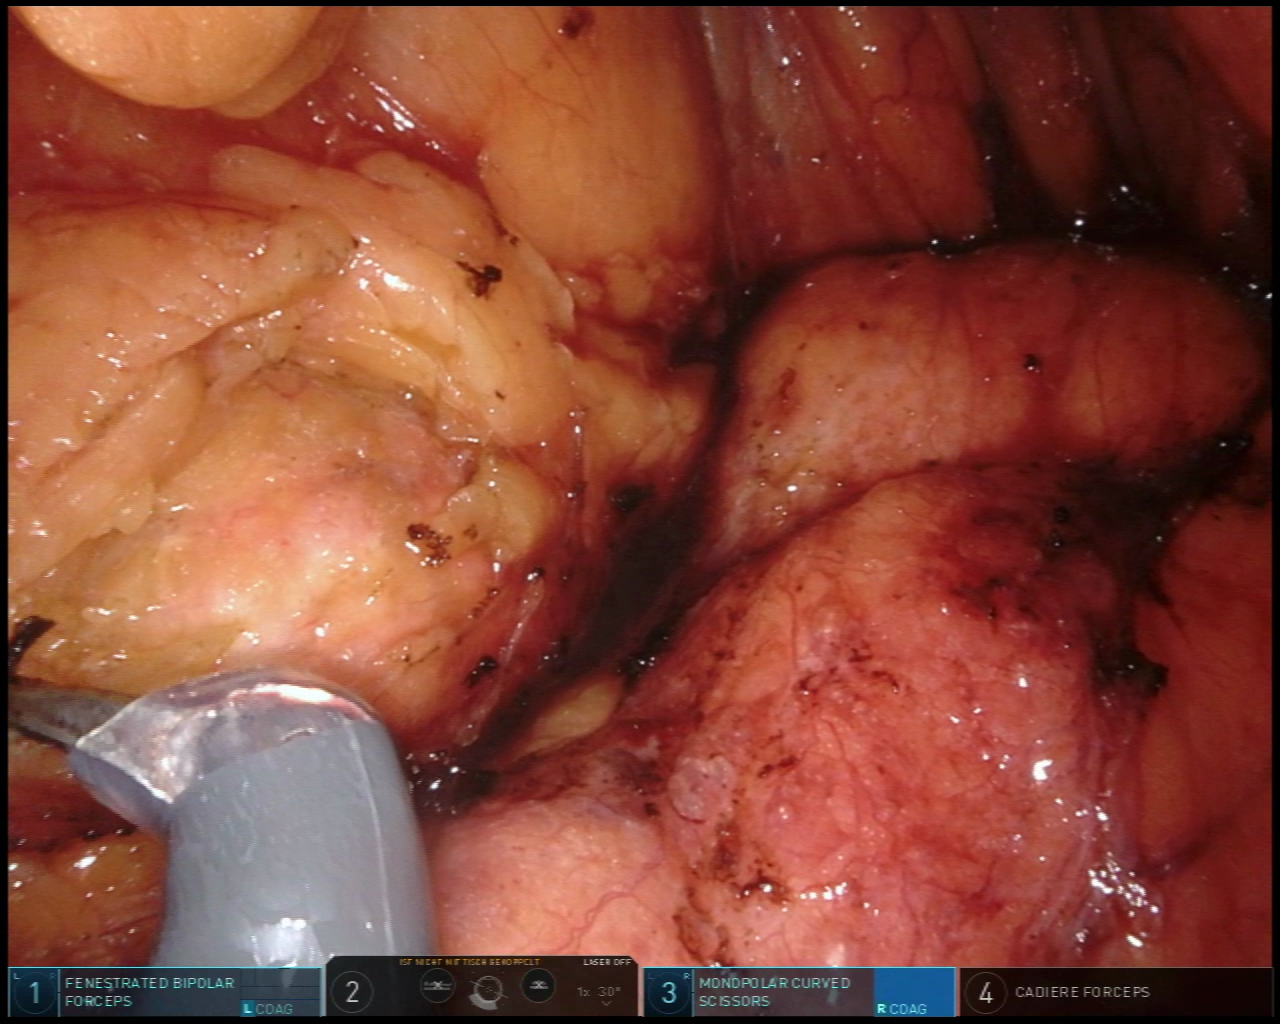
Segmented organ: pancreas
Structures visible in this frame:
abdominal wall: no
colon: no
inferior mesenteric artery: no
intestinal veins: no
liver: no
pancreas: yes
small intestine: no
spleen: no
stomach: no
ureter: no
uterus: no
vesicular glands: no